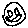
Label: smiley face